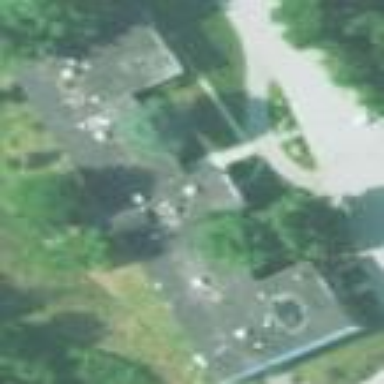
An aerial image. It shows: Nursing home building.